Field crop: maize
Growth stage: 2
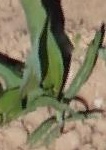
Species: maize